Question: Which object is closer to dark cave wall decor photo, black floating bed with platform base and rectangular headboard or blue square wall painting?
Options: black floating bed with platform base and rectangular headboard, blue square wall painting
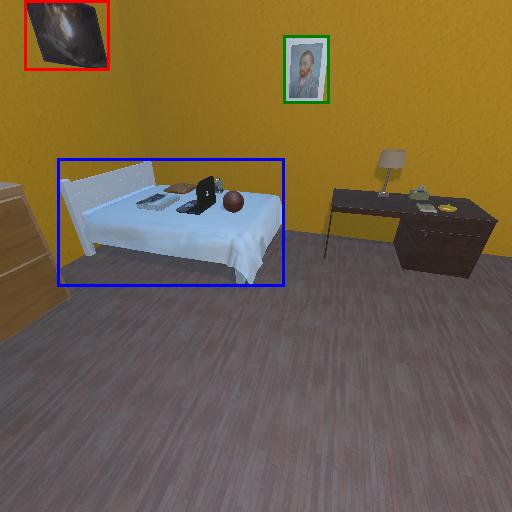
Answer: black floating bed with platform base and rectangular headboard